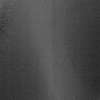
Atmospheric dust classification: not_dusty